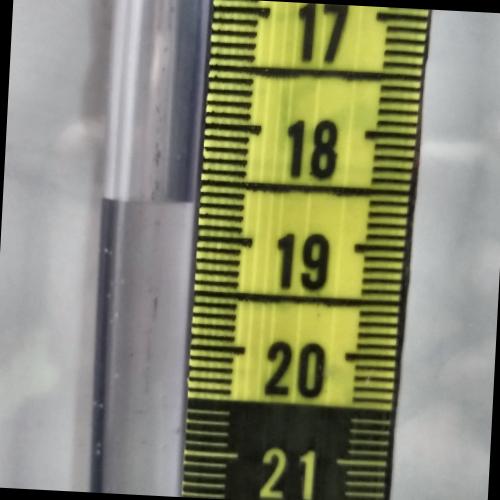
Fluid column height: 18.7 cm